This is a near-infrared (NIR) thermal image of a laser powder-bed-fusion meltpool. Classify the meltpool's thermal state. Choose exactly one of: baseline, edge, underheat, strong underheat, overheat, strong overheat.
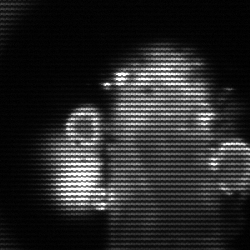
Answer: strong underheat